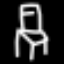
Label: chair